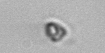
Label: Pyramimonas